Interaction volume radius: 5 \u00c5
Interaction volume height: 20 \u00c5
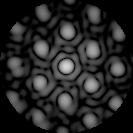
Disorder parameter: 0.2757